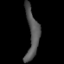
Tissue: lung
Cell type: Epithelial cells
Senescence score: 0.2431
Nuclear area (px): 591
Mean DAPI intensity: 83.653